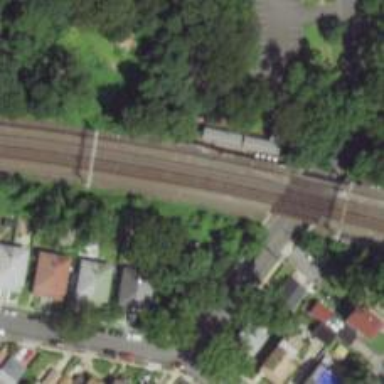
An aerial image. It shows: Electrified railway line.